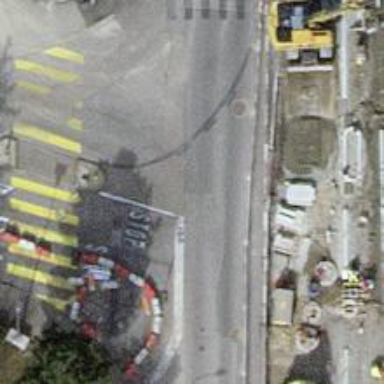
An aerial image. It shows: Tertiary road with asphalt surface and designated cycle lane.